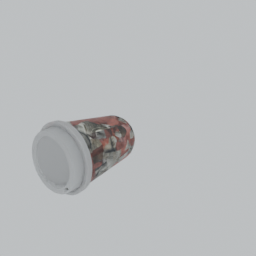
Label: tools